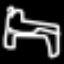
Label: bed